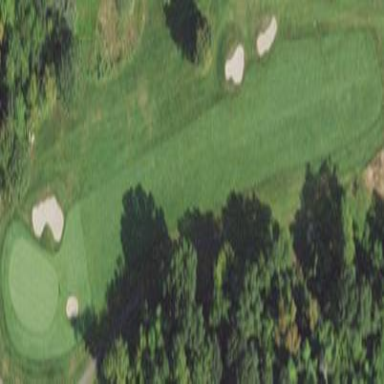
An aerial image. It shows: Golf fairway surrounded by grass.